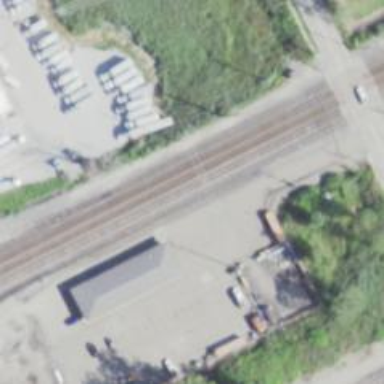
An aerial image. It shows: Railway siding for service.